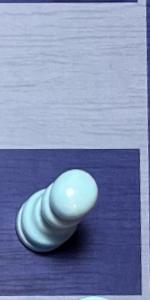
Label: Pawn_White